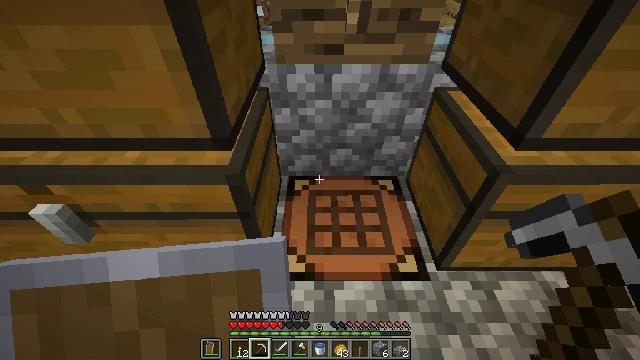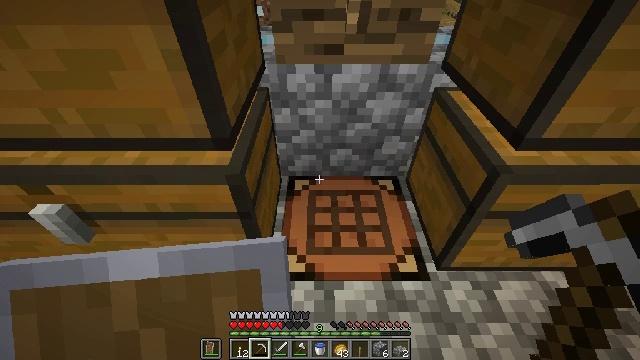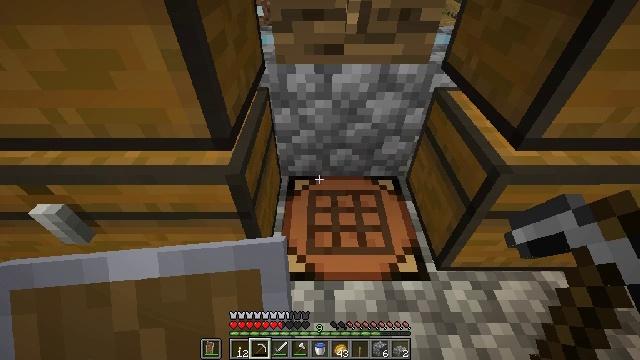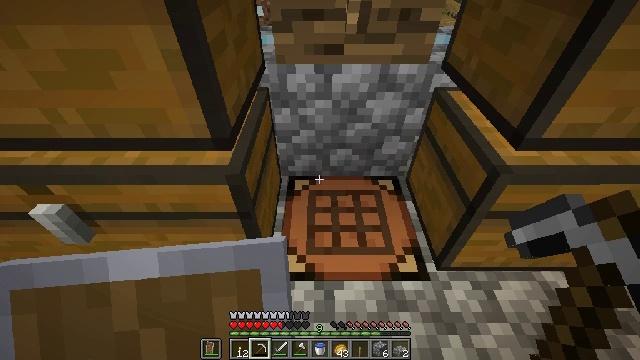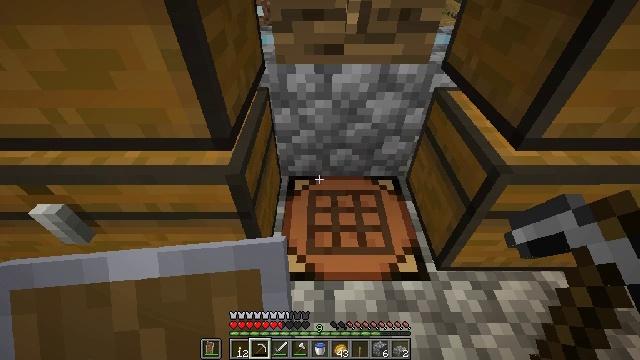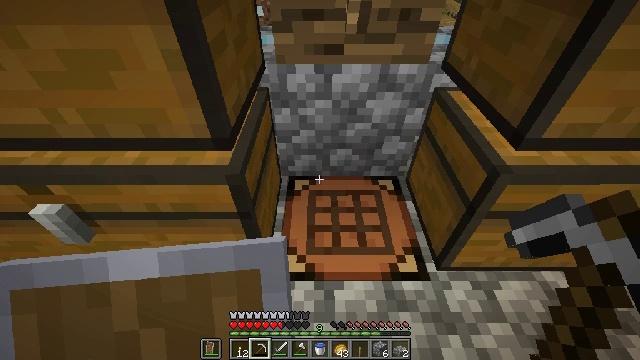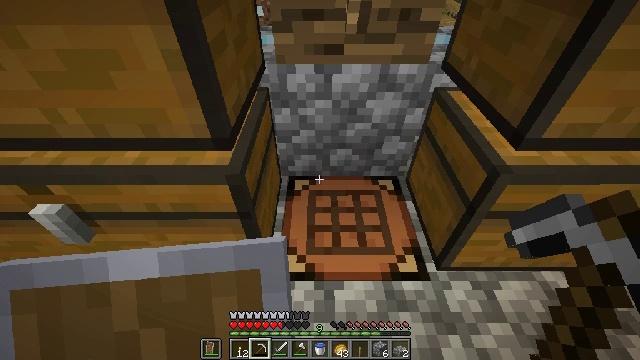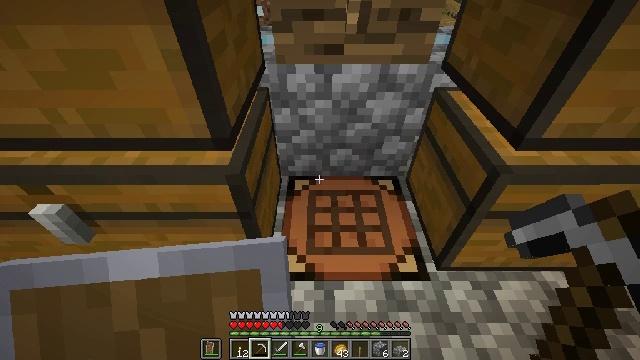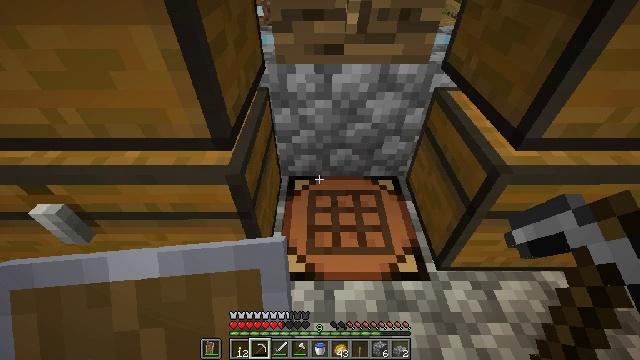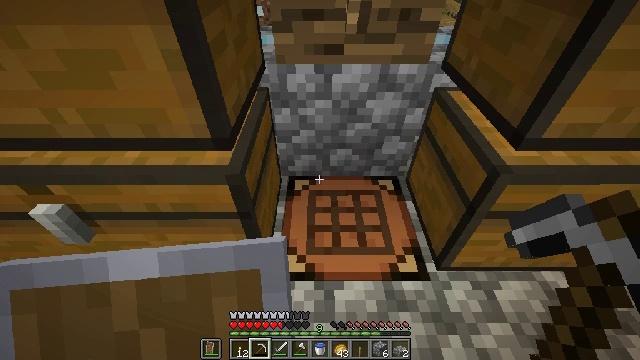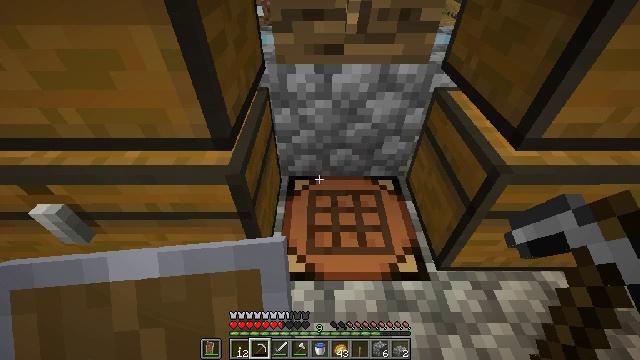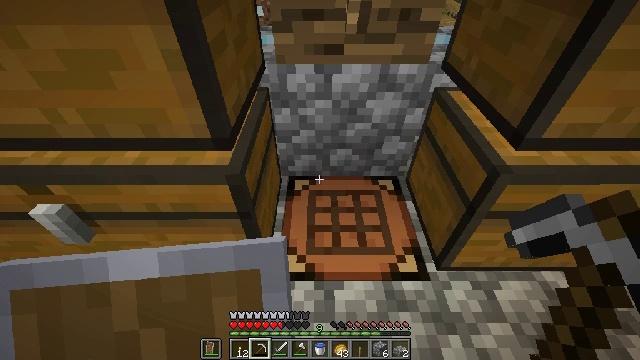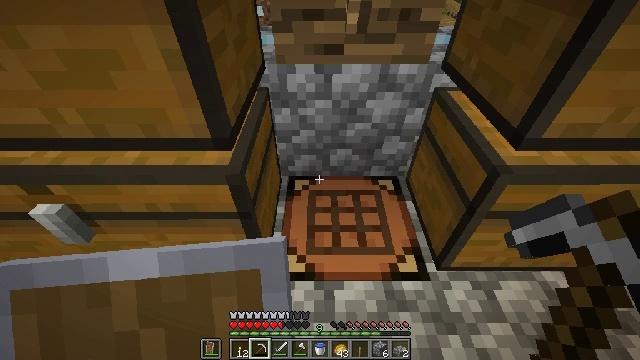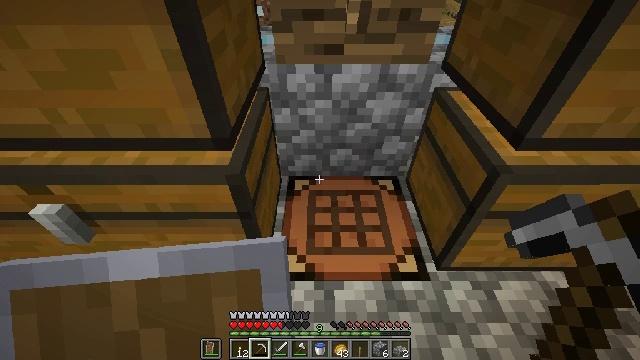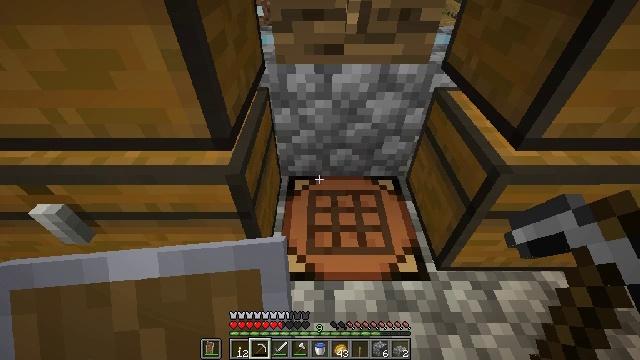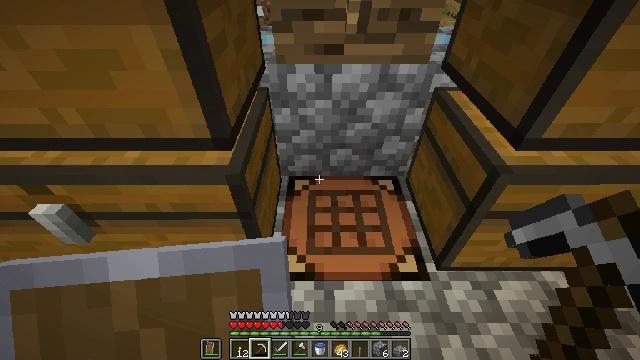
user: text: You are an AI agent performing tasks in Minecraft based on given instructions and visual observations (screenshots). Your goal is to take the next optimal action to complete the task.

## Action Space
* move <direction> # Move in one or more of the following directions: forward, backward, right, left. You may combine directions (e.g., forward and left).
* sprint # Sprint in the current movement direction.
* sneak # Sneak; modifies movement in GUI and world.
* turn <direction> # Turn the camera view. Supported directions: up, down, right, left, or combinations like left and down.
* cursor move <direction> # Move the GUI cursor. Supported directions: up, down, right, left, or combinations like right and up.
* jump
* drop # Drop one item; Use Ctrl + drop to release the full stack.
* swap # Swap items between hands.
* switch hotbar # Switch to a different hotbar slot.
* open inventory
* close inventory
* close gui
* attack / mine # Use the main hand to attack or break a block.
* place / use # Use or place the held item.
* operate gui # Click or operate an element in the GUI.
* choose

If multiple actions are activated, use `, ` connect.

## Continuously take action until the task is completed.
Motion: motion action
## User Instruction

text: Craft a repeater in the crafting table.
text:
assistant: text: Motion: no_op
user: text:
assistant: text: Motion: no_op
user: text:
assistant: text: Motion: no_op
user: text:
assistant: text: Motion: no_op
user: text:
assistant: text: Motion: no_op
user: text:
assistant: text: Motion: no_op
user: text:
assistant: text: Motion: no_op
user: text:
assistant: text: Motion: no_op
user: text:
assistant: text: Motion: no_op
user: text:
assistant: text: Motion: no_op
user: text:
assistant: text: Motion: no_op
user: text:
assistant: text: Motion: no_op
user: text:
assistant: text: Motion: no_op
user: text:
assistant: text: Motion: no_op
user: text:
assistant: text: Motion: no_op
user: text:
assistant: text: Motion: no_op
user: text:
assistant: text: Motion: no_op
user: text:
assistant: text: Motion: no_op
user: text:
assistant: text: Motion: no_op
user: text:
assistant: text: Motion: no_op
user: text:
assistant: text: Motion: no_op
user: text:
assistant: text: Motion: no_op
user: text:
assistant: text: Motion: no_op
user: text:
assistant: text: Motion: no_op
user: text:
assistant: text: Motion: no_op
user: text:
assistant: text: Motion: no_op
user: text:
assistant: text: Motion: no_op
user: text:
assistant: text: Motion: no_op
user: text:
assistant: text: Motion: no_op
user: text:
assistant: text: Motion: no_op